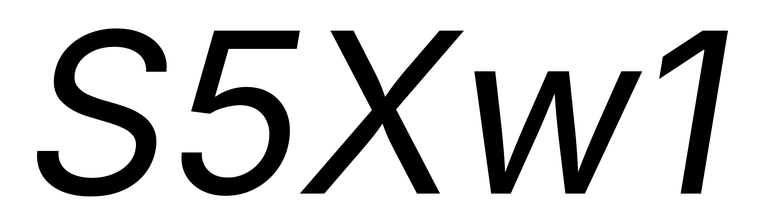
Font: Inter-Italic_Italic